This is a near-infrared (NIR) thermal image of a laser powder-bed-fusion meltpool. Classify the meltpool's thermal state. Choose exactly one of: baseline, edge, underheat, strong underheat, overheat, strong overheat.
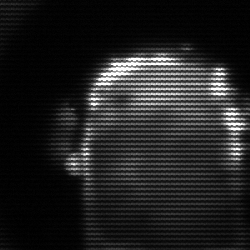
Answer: baseline